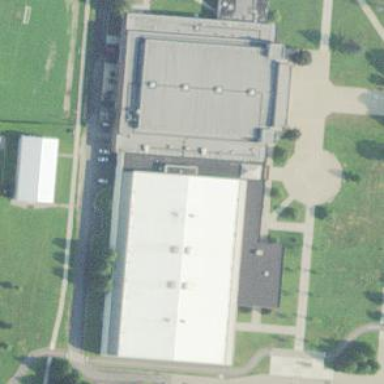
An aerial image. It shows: Building that houses fitness center.